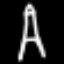
Label: The Eiffel Tower